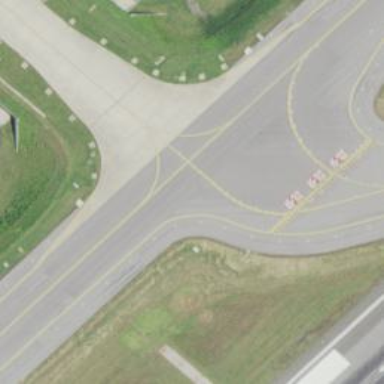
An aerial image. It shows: View of taxiway at the airport.